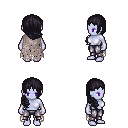
a pixel art fantasy rpg character, female body template, dark elf, purple skin, gray tattered cape, metal pants, raven right-swept hairstyle, four views (front, back, left, right), 2x2 character sprite sheet, small pixel art, hard edges, no anti-aliasing